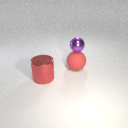
large red rubber sphere behind large red metal cylinder